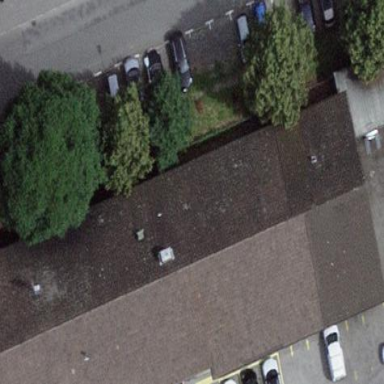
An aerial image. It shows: Street side parking area.